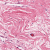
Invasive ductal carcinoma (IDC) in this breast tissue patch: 0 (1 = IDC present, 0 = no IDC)